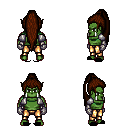
a pixel art fantasy rpg character, male body template, orc, green skin, steel arm armor, gold greaves, brown extra-long topknot hairstyle, metal gloves, black slippers, four views (front, back, left, right), 2x2 character sprite sheet, small pixel art, hard edges, no anti-aliasing